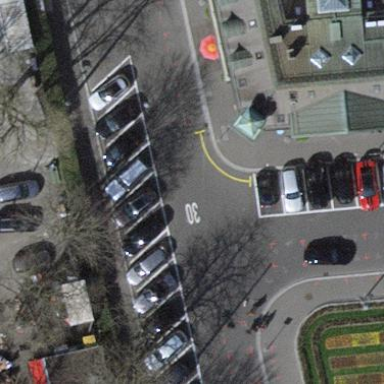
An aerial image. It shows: Parking lane with diagonal orientation.